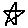
Label: star